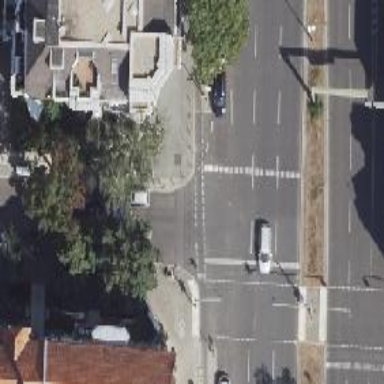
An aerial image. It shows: Unmarked road crossing.